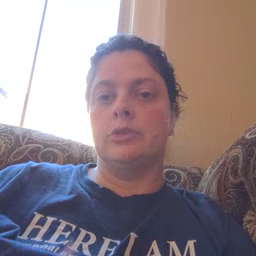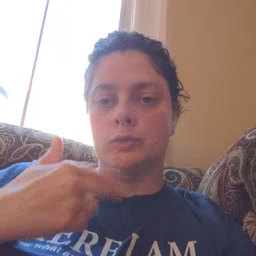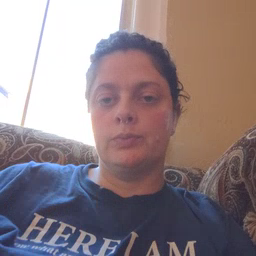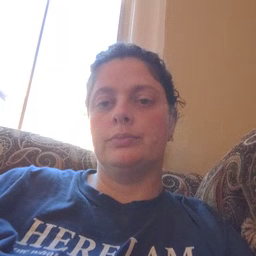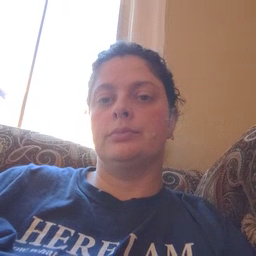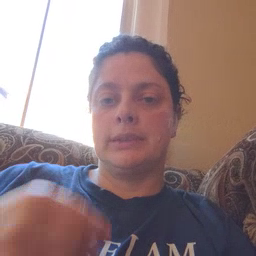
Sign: cute